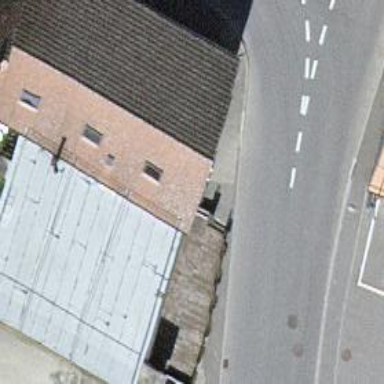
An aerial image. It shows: Restaurant.